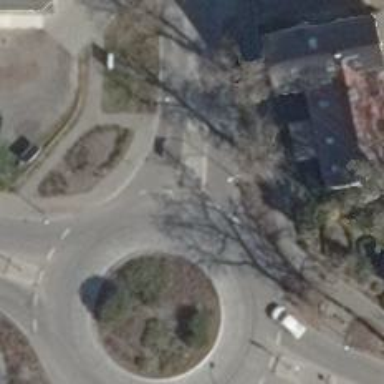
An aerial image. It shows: Traffic calming island.